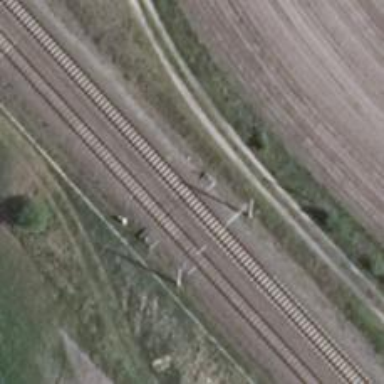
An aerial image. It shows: Railway signal.